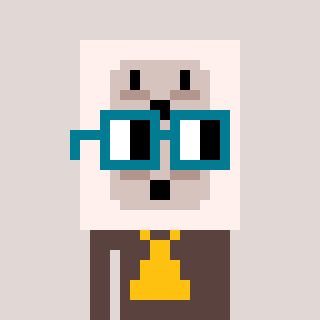
a pixel art character with square dark green glasses, a outlet-shaped head and a darkbrown-colored body on a warm background